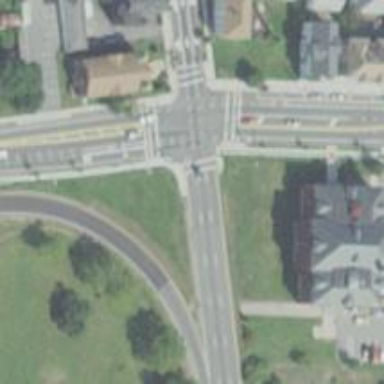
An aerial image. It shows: Marked road crossing.